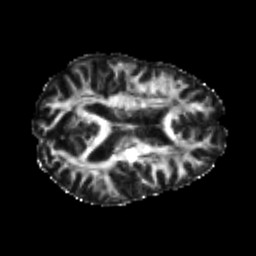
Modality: FA
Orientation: axial
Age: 26
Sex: male
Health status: healthy
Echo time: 0.074 s